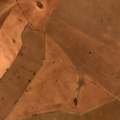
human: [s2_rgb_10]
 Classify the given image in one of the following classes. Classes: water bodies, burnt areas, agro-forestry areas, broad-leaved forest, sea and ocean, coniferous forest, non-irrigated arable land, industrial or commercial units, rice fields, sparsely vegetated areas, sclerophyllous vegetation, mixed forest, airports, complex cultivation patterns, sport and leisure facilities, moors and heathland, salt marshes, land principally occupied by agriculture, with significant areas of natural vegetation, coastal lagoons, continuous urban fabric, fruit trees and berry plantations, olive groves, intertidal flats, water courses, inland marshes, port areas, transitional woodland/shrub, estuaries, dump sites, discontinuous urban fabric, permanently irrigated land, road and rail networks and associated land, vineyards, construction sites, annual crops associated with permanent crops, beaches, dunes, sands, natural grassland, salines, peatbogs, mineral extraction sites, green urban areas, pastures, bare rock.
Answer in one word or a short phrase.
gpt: non-irrigated arable land, fruit trees and berry plantations, pastures, annual crops associated with permanent crops